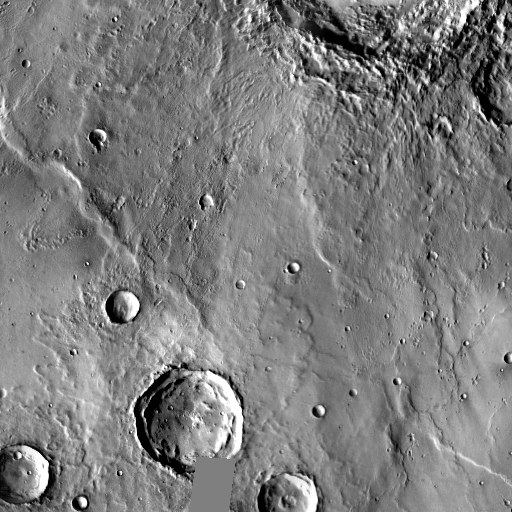
Crater classes present: Background, Other, Layered, Buried, Secondary